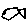
Label: fish